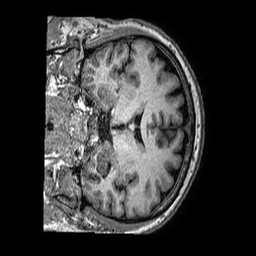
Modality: T1w
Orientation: coronal
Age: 66
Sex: male
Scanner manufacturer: philips
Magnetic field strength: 3 T
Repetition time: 0.006652 s
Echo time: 0.002978 s